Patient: sex F, age 57
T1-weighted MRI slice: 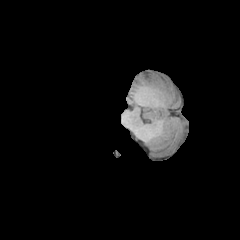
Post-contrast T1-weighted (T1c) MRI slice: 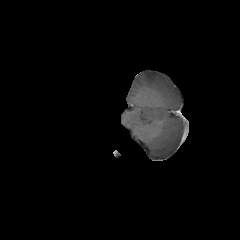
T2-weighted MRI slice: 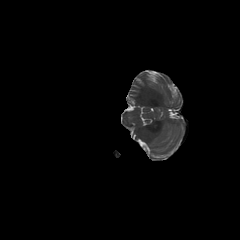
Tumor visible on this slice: no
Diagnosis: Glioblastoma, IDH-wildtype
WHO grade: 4